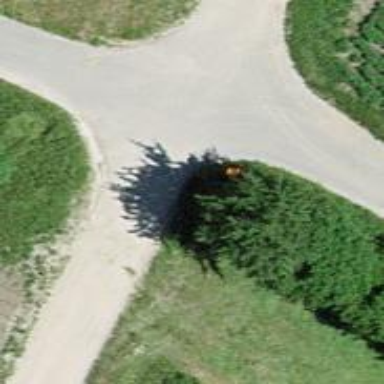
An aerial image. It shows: Aerial marker on support pole.